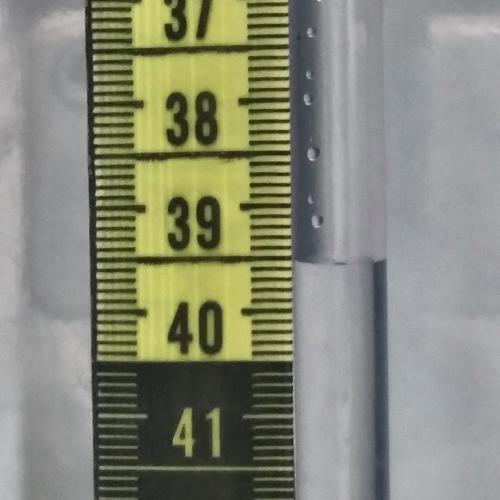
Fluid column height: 39.5 cm